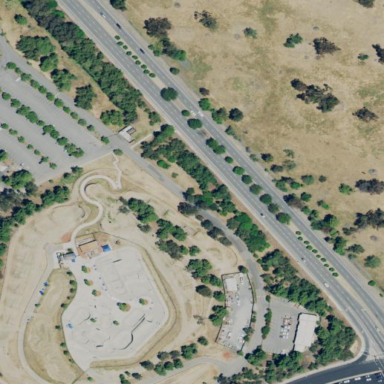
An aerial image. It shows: Raceway road used for motor sports such as motocross.